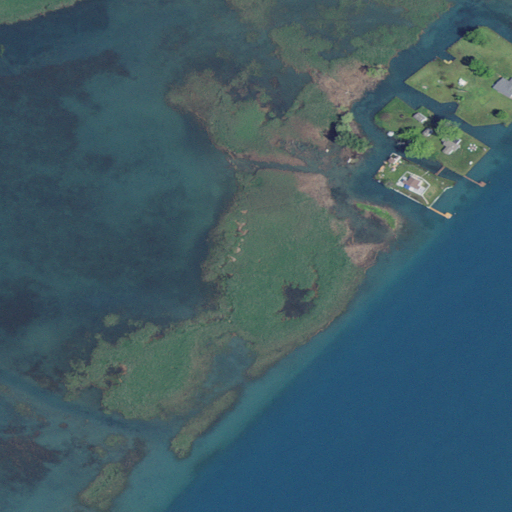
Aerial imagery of island in Michigan named Green Island containing open water, herbaceous wetlands, woody wetlands, and low intensity development